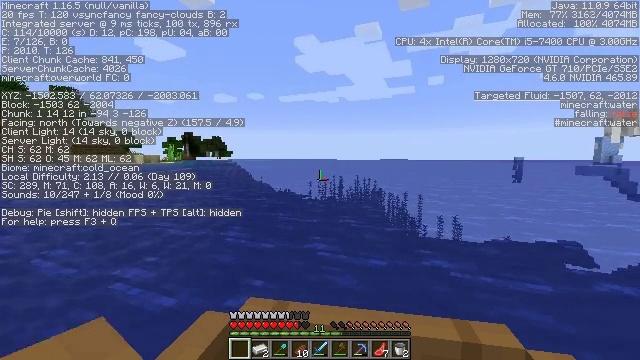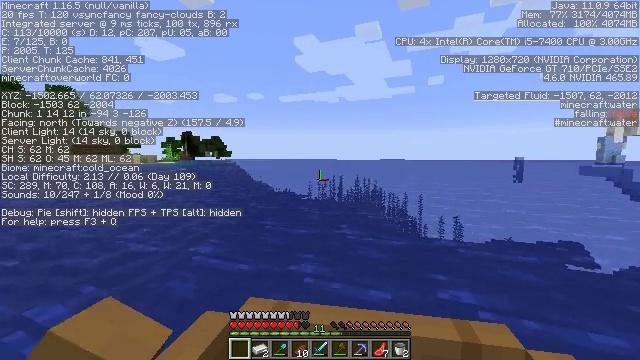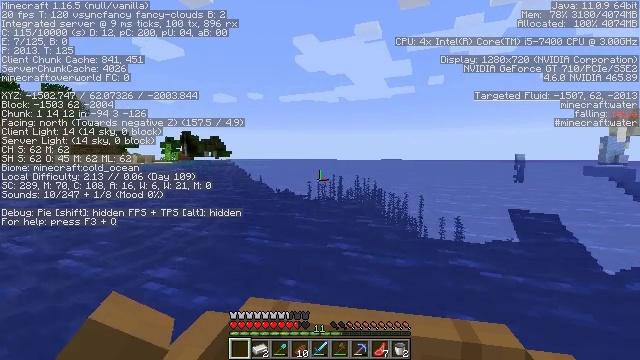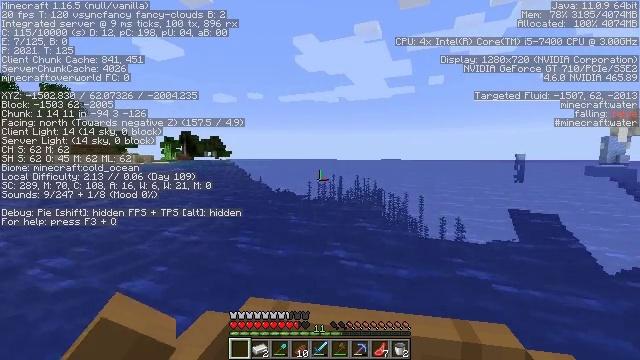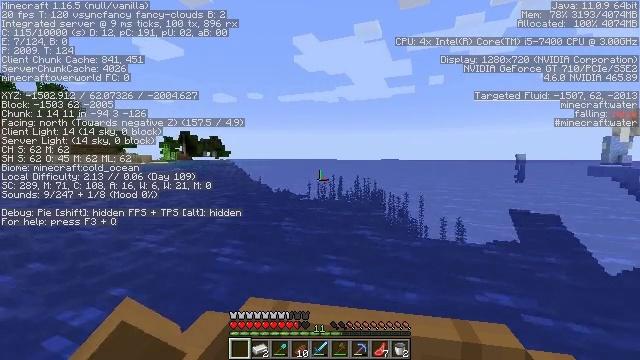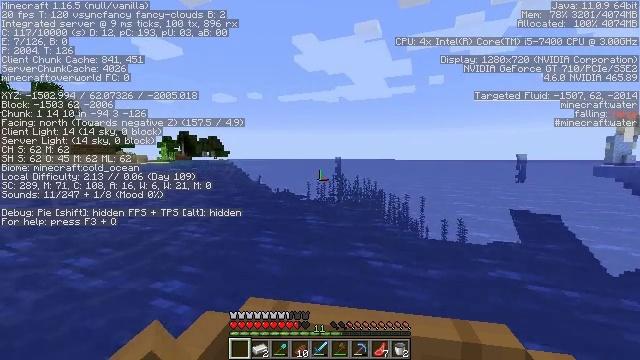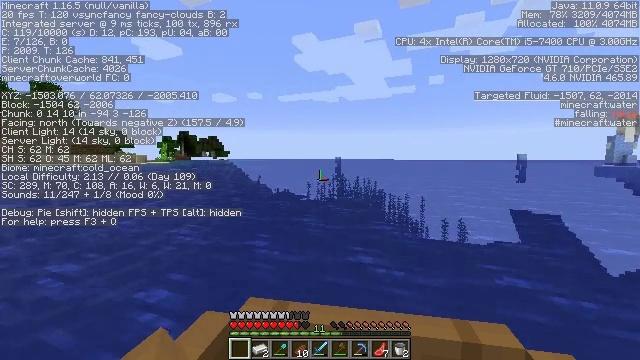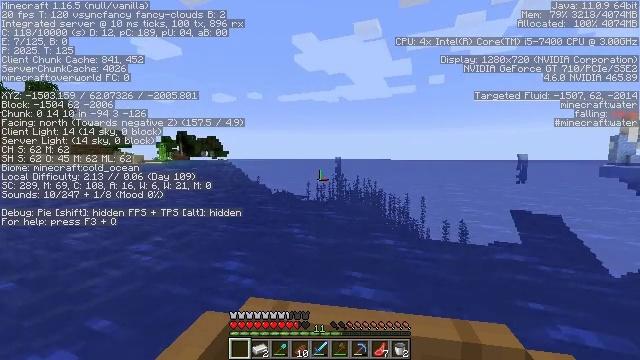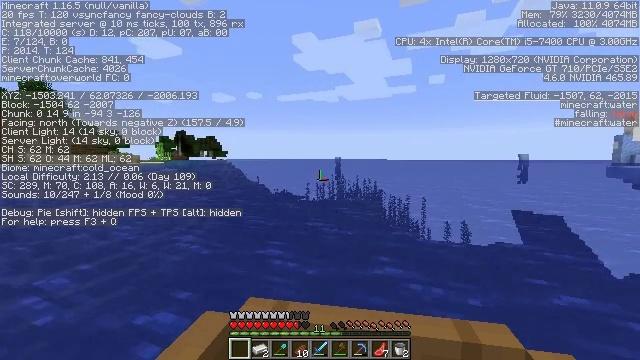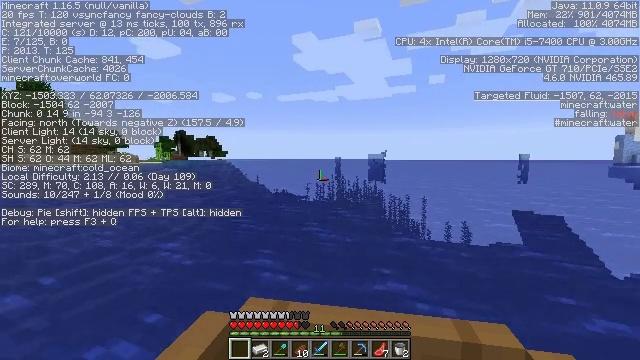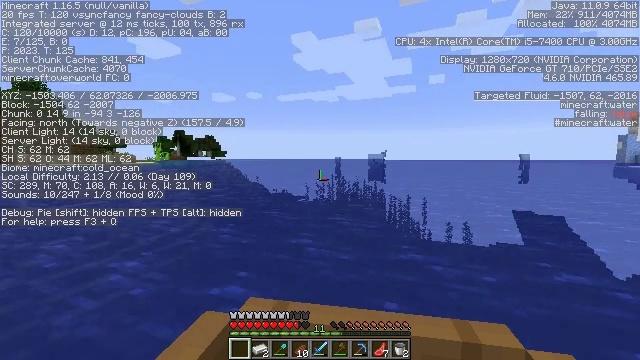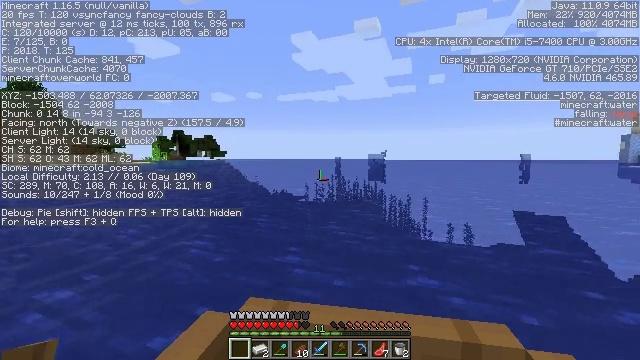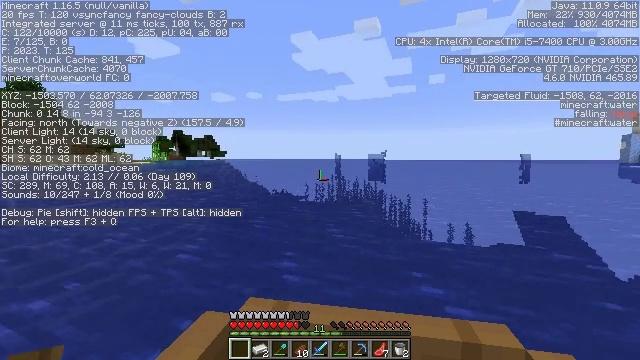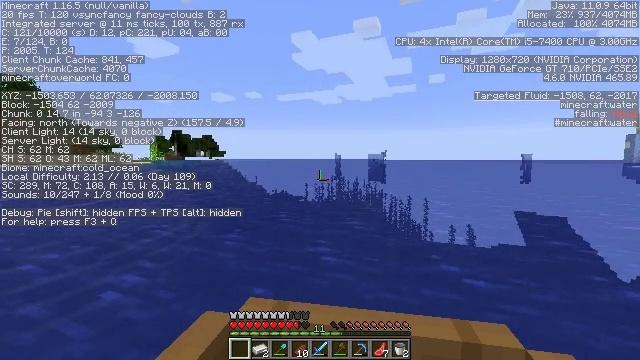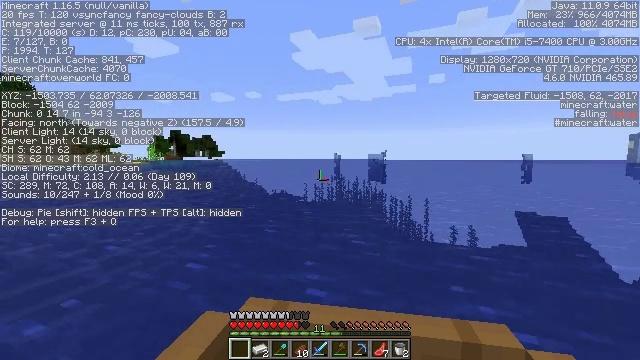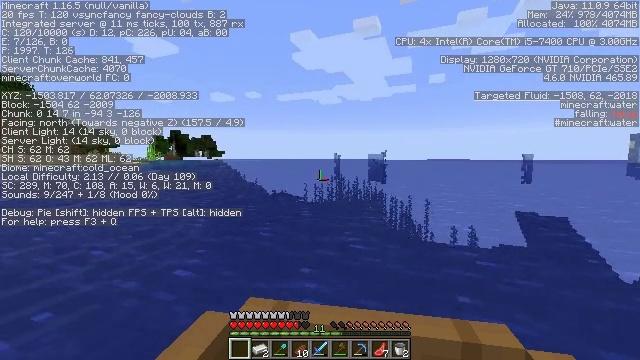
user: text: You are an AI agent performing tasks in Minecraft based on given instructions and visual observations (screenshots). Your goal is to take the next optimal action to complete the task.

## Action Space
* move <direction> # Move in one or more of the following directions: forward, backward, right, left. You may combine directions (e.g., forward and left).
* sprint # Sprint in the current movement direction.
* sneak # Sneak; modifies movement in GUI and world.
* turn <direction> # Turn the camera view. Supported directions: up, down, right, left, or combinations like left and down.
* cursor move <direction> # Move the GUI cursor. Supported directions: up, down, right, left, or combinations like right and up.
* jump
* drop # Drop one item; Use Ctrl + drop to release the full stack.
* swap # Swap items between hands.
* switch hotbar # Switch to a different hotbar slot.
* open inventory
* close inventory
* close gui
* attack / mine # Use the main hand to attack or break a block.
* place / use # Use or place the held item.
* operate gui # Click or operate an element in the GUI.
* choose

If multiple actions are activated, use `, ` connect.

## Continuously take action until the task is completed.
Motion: motion action
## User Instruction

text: Gather hay blocks from the farm.
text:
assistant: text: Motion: move forward
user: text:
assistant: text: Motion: move forward
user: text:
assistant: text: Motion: move forward
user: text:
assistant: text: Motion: move forward
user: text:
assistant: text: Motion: move forward
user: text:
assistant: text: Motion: move forward
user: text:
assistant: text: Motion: move forward
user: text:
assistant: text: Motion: move forward
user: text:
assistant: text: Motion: move forward
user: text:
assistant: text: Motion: move forward
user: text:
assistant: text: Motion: move forward
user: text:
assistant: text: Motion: move forward
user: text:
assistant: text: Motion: move forward
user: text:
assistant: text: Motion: move forward
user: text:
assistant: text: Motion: move forward
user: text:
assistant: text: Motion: move forward
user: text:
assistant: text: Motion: move forward
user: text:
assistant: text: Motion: move forward
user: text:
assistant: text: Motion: move forward
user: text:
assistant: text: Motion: move forward
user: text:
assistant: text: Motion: move forward
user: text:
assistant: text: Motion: move forward
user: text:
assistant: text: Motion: move forward
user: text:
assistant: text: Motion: move forward
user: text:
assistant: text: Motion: move forward
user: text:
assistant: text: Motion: move forward
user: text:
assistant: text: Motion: move forward
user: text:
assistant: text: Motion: move forward
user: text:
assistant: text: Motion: move forward
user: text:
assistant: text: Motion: move forward and move left